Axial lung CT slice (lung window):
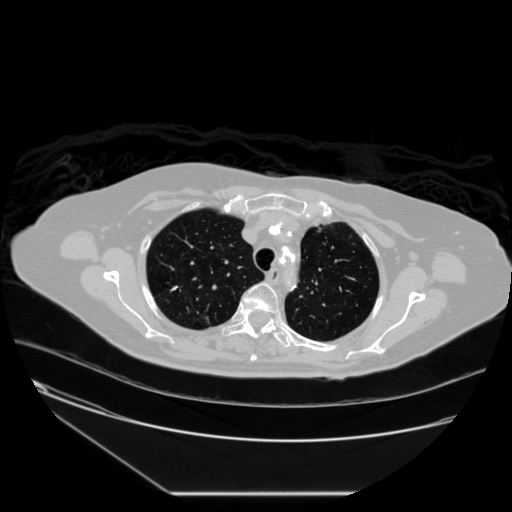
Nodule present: yes
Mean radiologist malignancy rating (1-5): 1.5